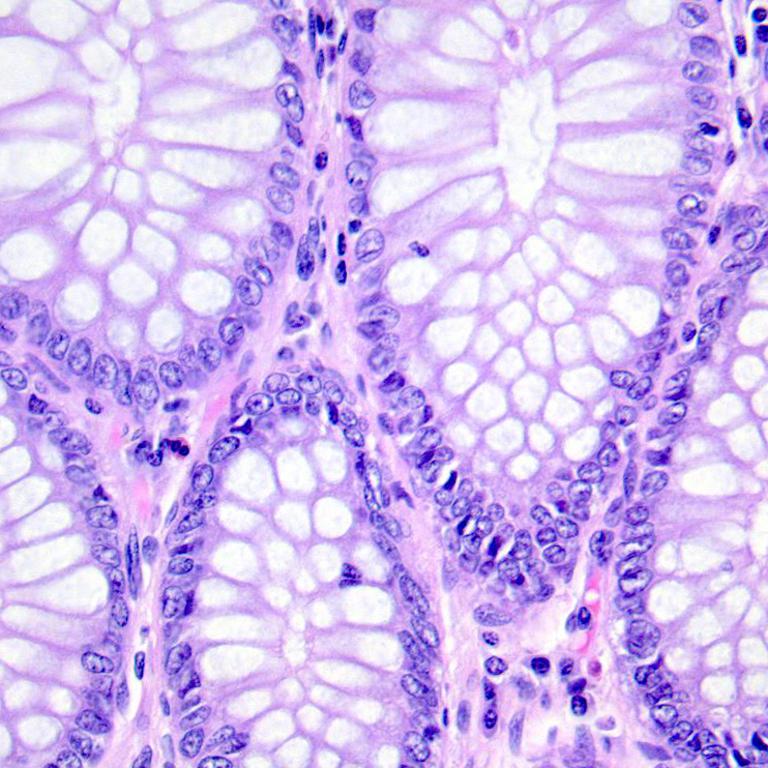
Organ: colon
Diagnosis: benign